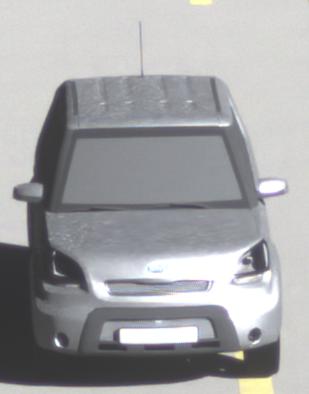
Make: KIA
Model: Soul 1.6
Detailed model: Soul (AM)
Model produced from: 2009/02
Model produced until: 2009/11
Doors: 5
Color: white
Road condition: dry road
Daytime: morning or afternoon
Contrast: high contrast